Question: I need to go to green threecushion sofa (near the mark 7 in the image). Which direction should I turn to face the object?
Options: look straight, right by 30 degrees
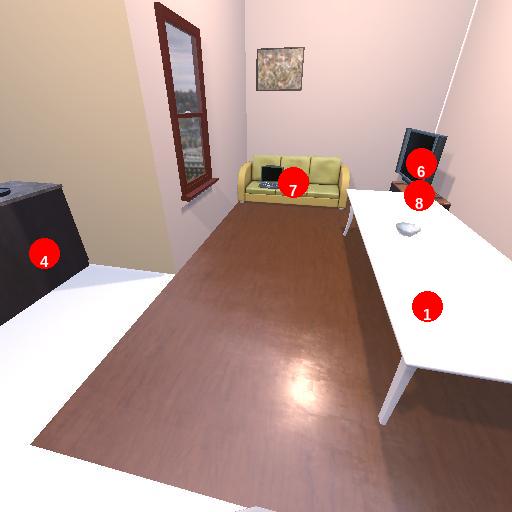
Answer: look straight